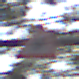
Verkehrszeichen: Vorfahrt
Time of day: MorningAfternoon
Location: Outdoor (Urban)
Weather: Overcast
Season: NotSpecified
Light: Natural